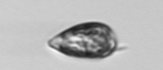
Label: Prorocentrum_triestinum